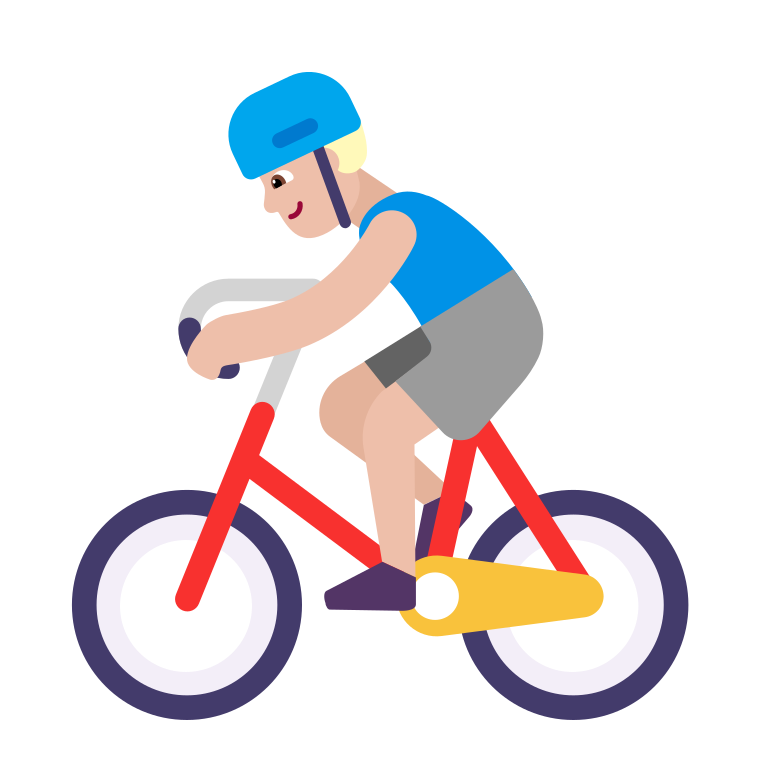
man biking flat  light